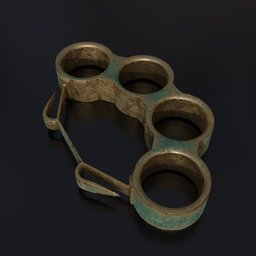
Label: tools